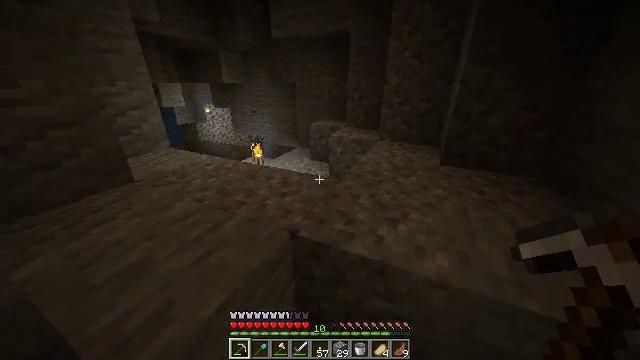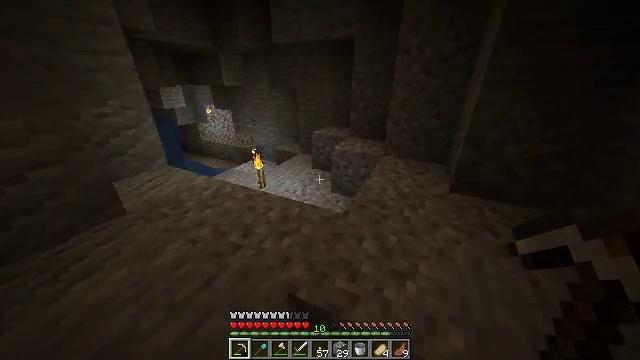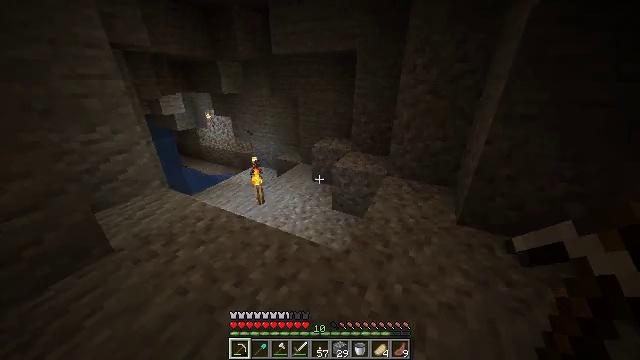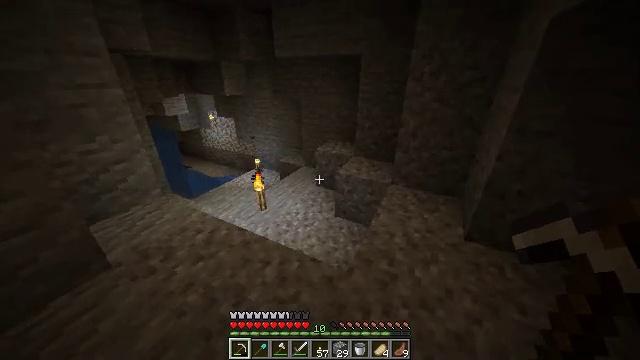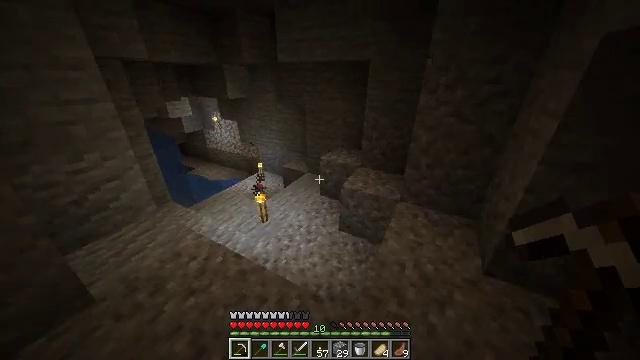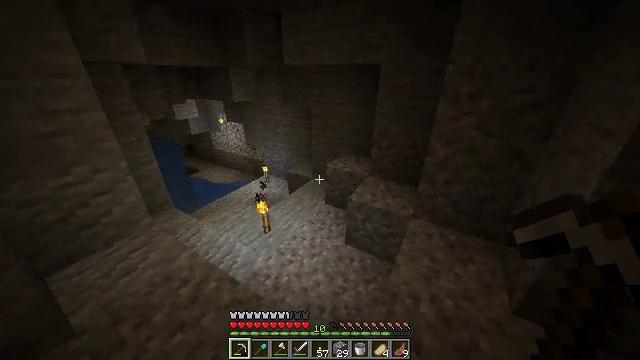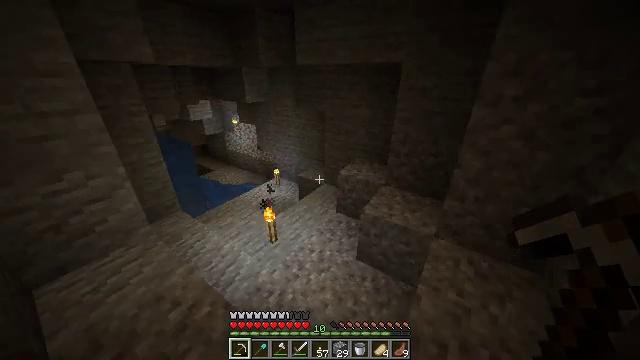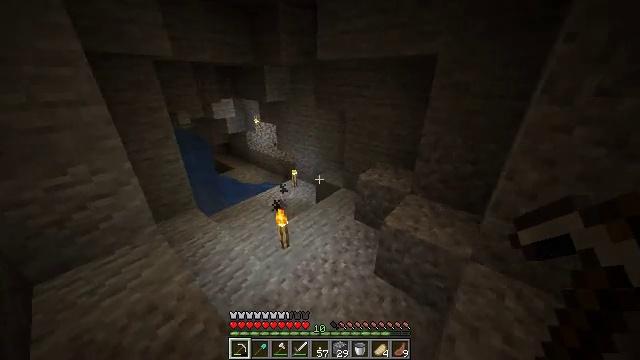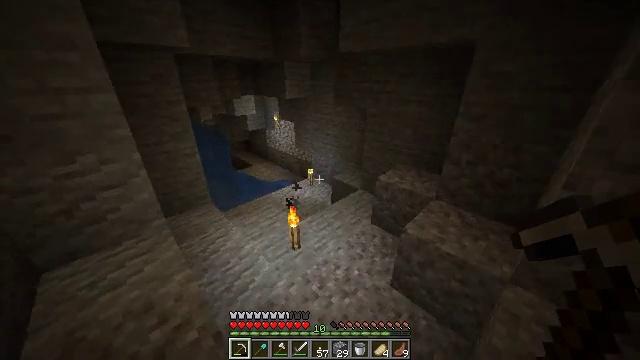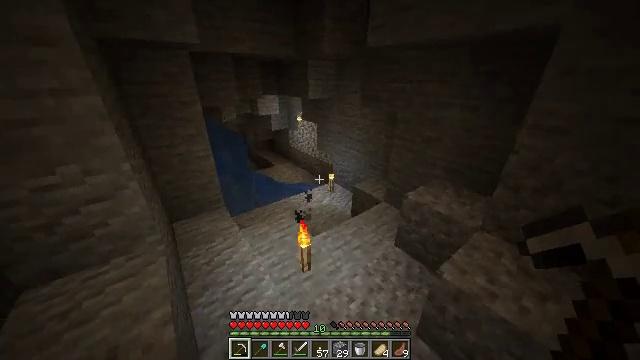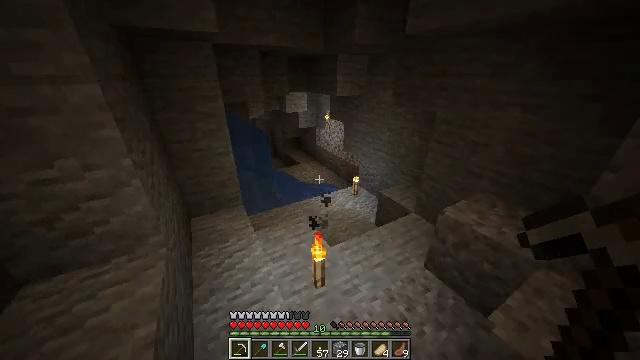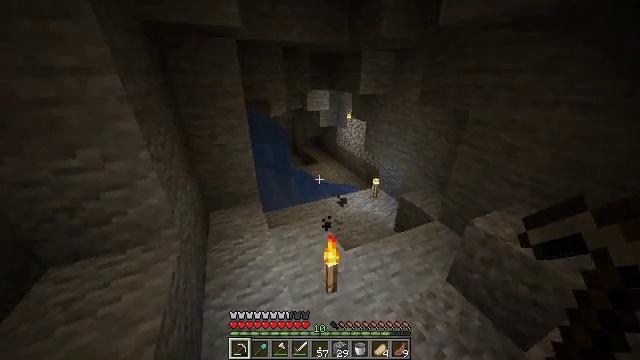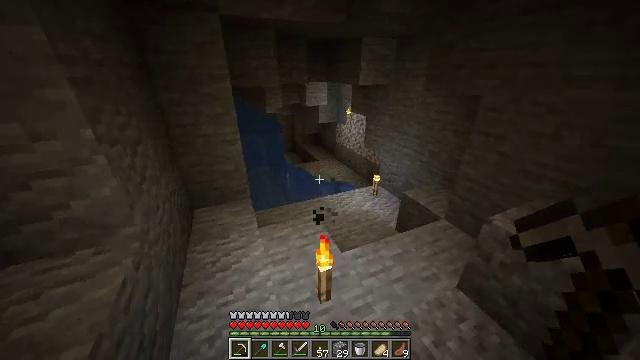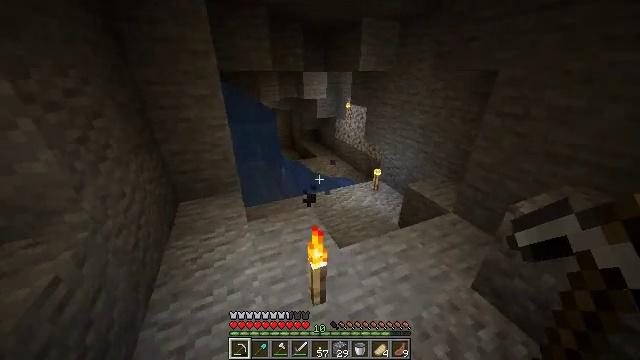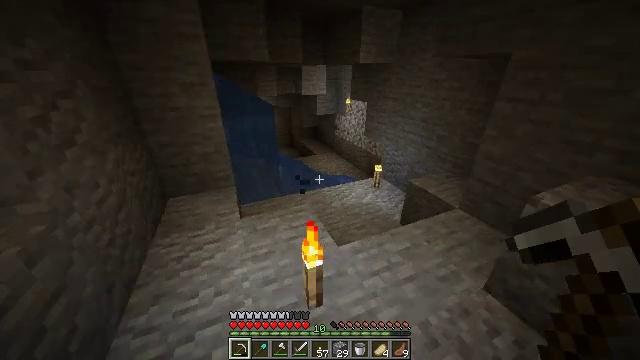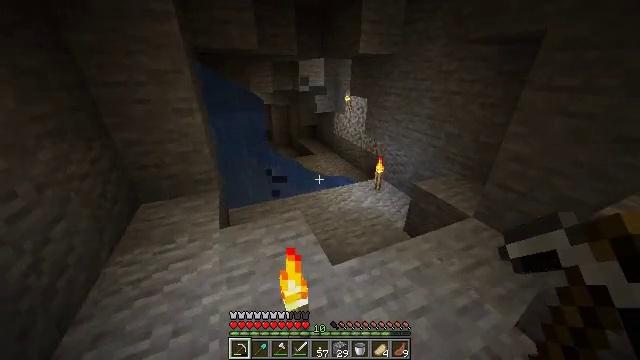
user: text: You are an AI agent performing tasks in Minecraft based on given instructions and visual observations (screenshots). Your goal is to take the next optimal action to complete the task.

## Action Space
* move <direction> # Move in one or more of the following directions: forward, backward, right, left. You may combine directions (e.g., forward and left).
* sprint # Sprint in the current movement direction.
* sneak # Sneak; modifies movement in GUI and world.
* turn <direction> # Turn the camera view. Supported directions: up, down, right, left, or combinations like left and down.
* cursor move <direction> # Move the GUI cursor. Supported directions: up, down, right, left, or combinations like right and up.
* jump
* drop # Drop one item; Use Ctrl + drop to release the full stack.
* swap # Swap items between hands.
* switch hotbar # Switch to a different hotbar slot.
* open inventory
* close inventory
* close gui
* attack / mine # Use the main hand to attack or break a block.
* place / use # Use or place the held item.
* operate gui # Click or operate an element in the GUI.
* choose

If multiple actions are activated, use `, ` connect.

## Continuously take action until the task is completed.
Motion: motion action
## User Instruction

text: Mine the gold ore underground.
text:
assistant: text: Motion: move forward, sprint, turn down, jump
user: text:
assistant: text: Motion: move forward, sprint, jump
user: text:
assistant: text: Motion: move forward, sprint, jump
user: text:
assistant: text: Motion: move forward, sprint, turn left
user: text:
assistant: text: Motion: move forward, sprint, turn left
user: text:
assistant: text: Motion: move forward, sprint, turn left
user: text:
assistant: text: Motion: move forward, sprint, turn left
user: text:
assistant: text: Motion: move forward, sprint, turn left
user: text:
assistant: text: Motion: move forward, sprint, turn left
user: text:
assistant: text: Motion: move forward, sprint, turn left
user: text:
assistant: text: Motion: move forward, sprint, turn left
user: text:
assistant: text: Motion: move forward, sprint
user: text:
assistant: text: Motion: move forward, sprint
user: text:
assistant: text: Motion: move forward, sprint
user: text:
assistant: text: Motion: move forward, sprint
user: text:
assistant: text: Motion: move forward, sprint
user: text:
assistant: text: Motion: move forward, sprint, turn right
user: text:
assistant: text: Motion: move forward, sprint, turn right
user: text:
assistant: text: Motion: move forward, sprint, turn right
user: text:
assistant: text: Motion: move forward, sprint
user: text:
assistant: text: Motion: move forward, sprint
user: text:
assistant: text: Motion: move forward, sprint
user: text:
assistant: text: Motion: move forward, sprint
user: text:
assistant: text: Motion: move forward, sprint
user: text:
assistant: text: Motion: move forward, sprint
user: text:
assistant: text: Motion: move forward, sprint, turn left
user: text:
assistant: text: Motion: move forward, sprint, turn left
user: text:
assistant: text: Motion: move forward, sprint, turn left
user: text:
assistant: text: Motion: move forward, sprint, turn left
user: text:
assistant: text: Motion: move forward, sprint, jump